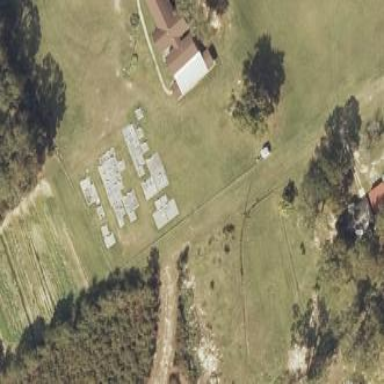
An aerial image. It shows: Graveyard used as cemetery.